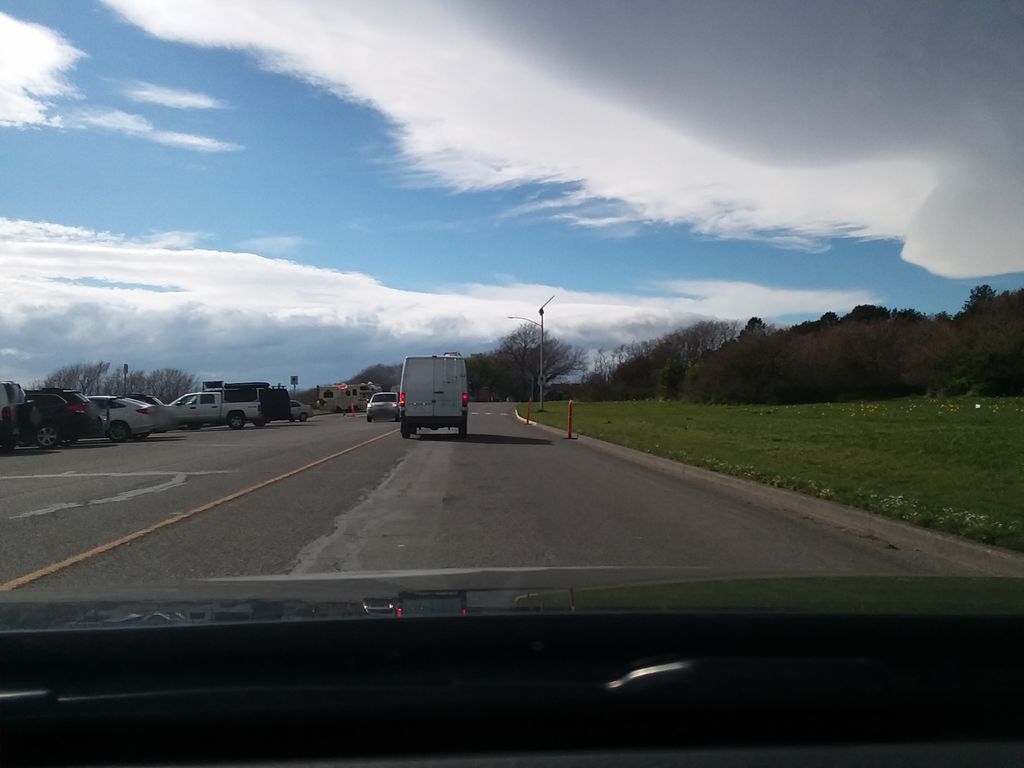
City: victoria